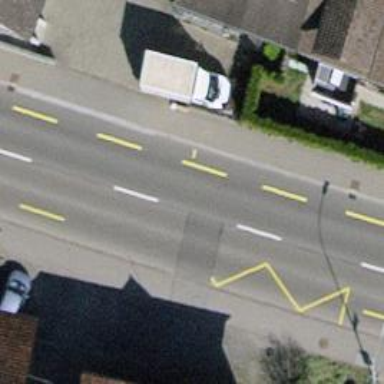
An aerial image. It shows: Bus stop with platform for public transport.